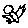
Label: bird